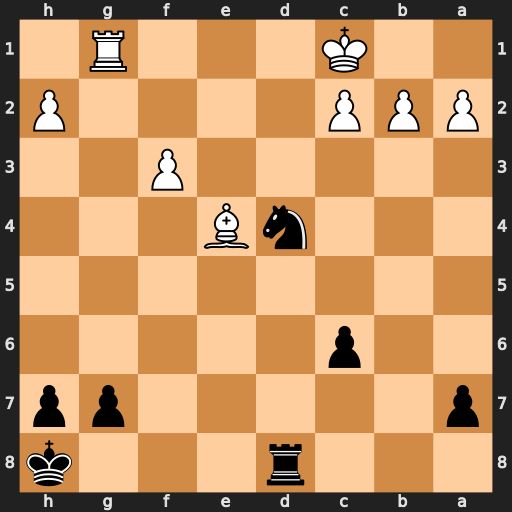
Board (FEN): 3r3k/p5pp/2p5/8/3nB3/5P2/PPP4P/2K3R1
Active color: b
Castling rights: -
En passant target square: -
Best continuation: Ne2+ Kb1 Nxg1